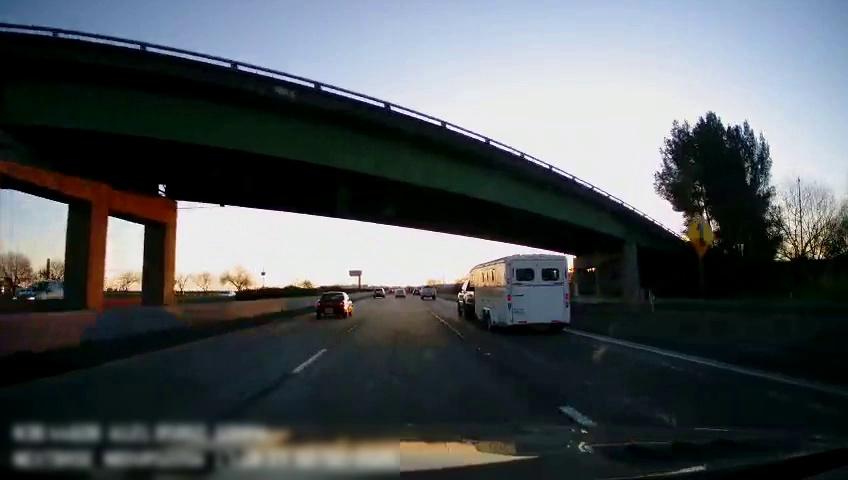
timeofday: Dusk/Dawn/Twilight
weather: Sunny
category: Drivable Space
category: Vehicles | Car
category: Vehicles | SUV
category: Vehicles | Truck
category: Vehicles | Truck
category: Vehicles | Other LV
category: Vehicles | SUV
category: Vehicles | Car
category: Vehicles | Car
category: Lanes | Current Lane
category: Lanes | Alternate Lane
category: Lanes | Alternate Lane
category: Lanes | Alternate Lane
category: Traffic | Signs